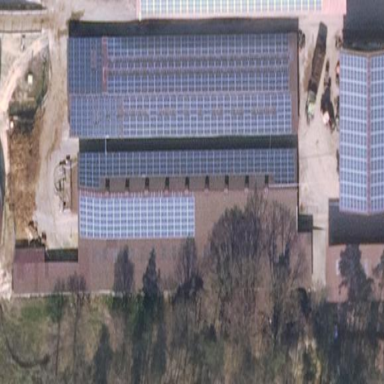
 generating electricity through photovoltaic methods."